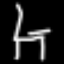
Label: chair